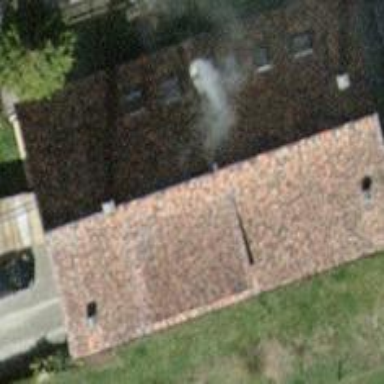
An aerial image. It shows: Farm building.